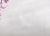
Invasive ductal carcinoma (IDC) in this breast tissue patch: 0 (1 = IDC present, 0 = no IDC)